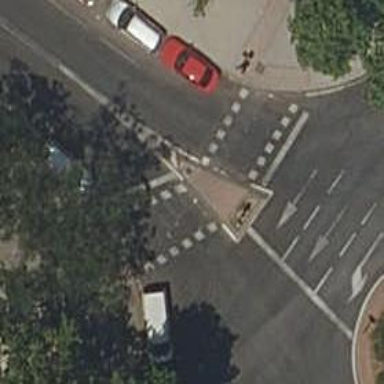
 there are traffic signals and zebra crossing."